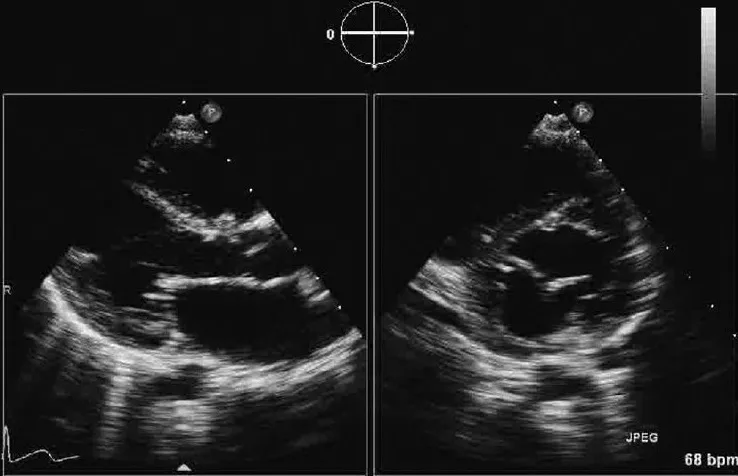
Simultaneous parasternal long axis and short axis view showing two separate mitral orifices.
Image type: radiology (ultrasound)